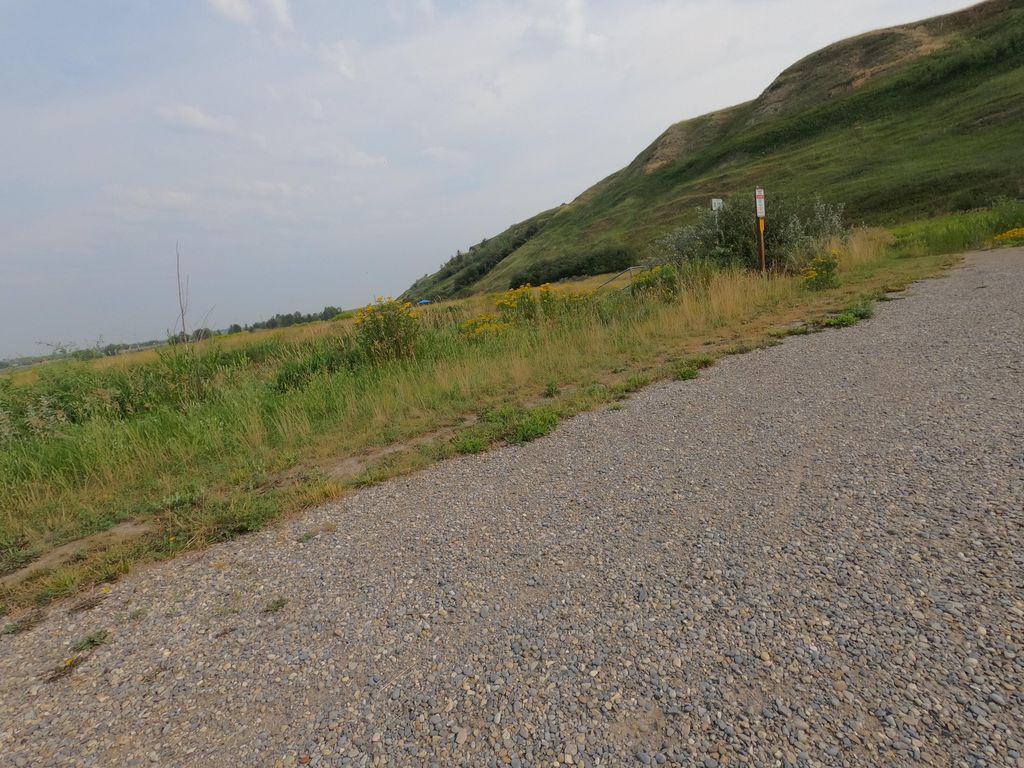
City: calgary